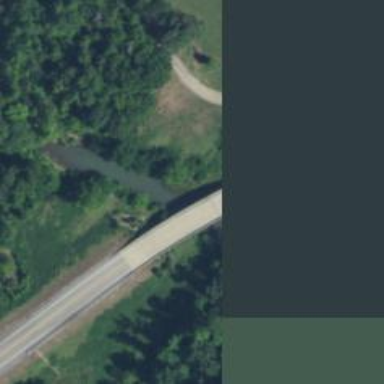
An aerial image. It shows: Secondary road with bridge.